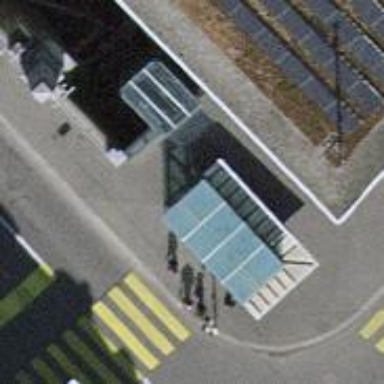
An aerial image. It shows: Subway entrance for railway system.